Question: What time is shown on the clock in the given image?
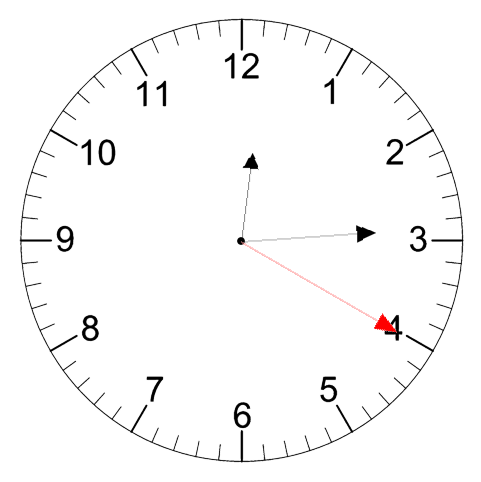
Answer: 12:14:20